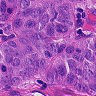
Metastatic tissue present: yes